Field crop: maize
Growth stage: 2
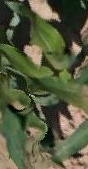
Species: maize